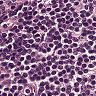
Metastatic tissue present: no